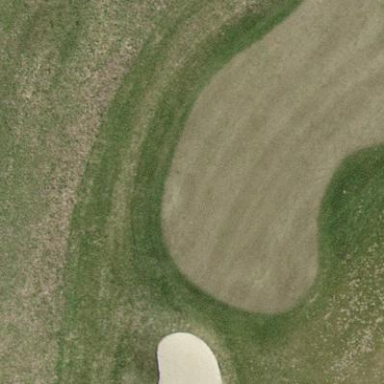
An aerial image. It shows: Green golf area with grass land use.